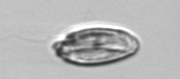
Label: Katodinium_or_Torodinium